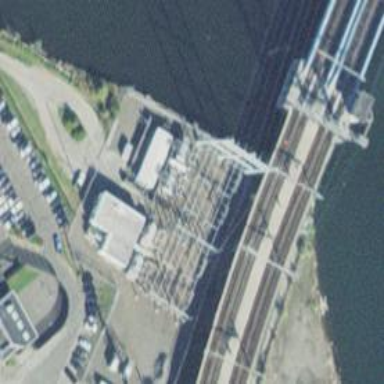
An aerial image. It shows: Outdoor distribution level power substation.